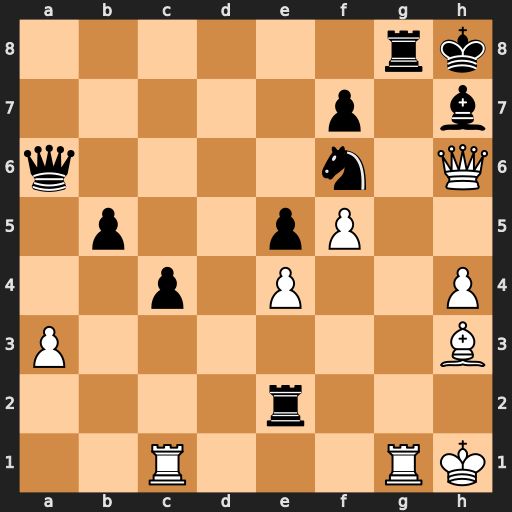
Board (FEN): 6rk/5p1b/q4n1Q/1p2pP2/2p1P2P/P6B/4r3/2R3RK
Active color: w
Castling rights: -
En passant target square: -
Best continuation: Rxg8+ Nxg8 Qxa6